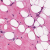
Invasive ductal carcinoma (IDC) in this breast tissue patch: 0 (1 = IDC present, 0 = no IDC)